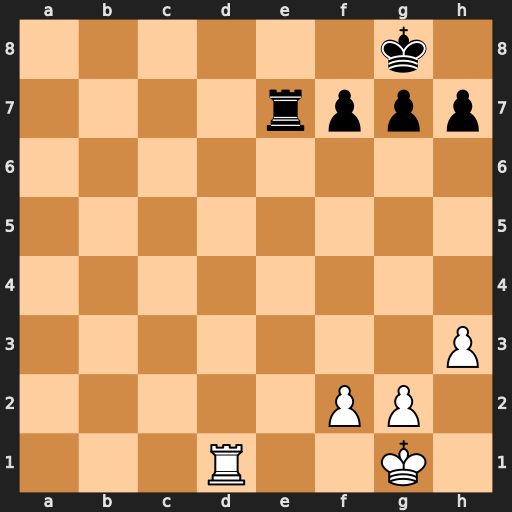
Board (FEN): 6k1/4rppp/8/8/8/7P/5PP1/3R2K1
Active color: w
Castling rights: -
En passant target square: -
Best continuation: Rd8+ Re8 Rxe8#